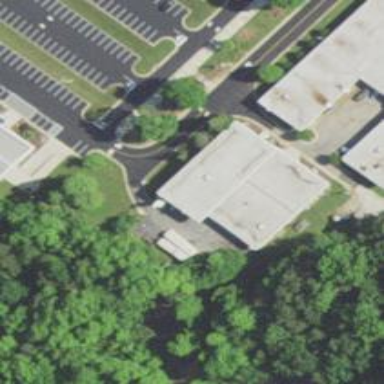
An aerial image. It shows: College building.